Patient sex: F
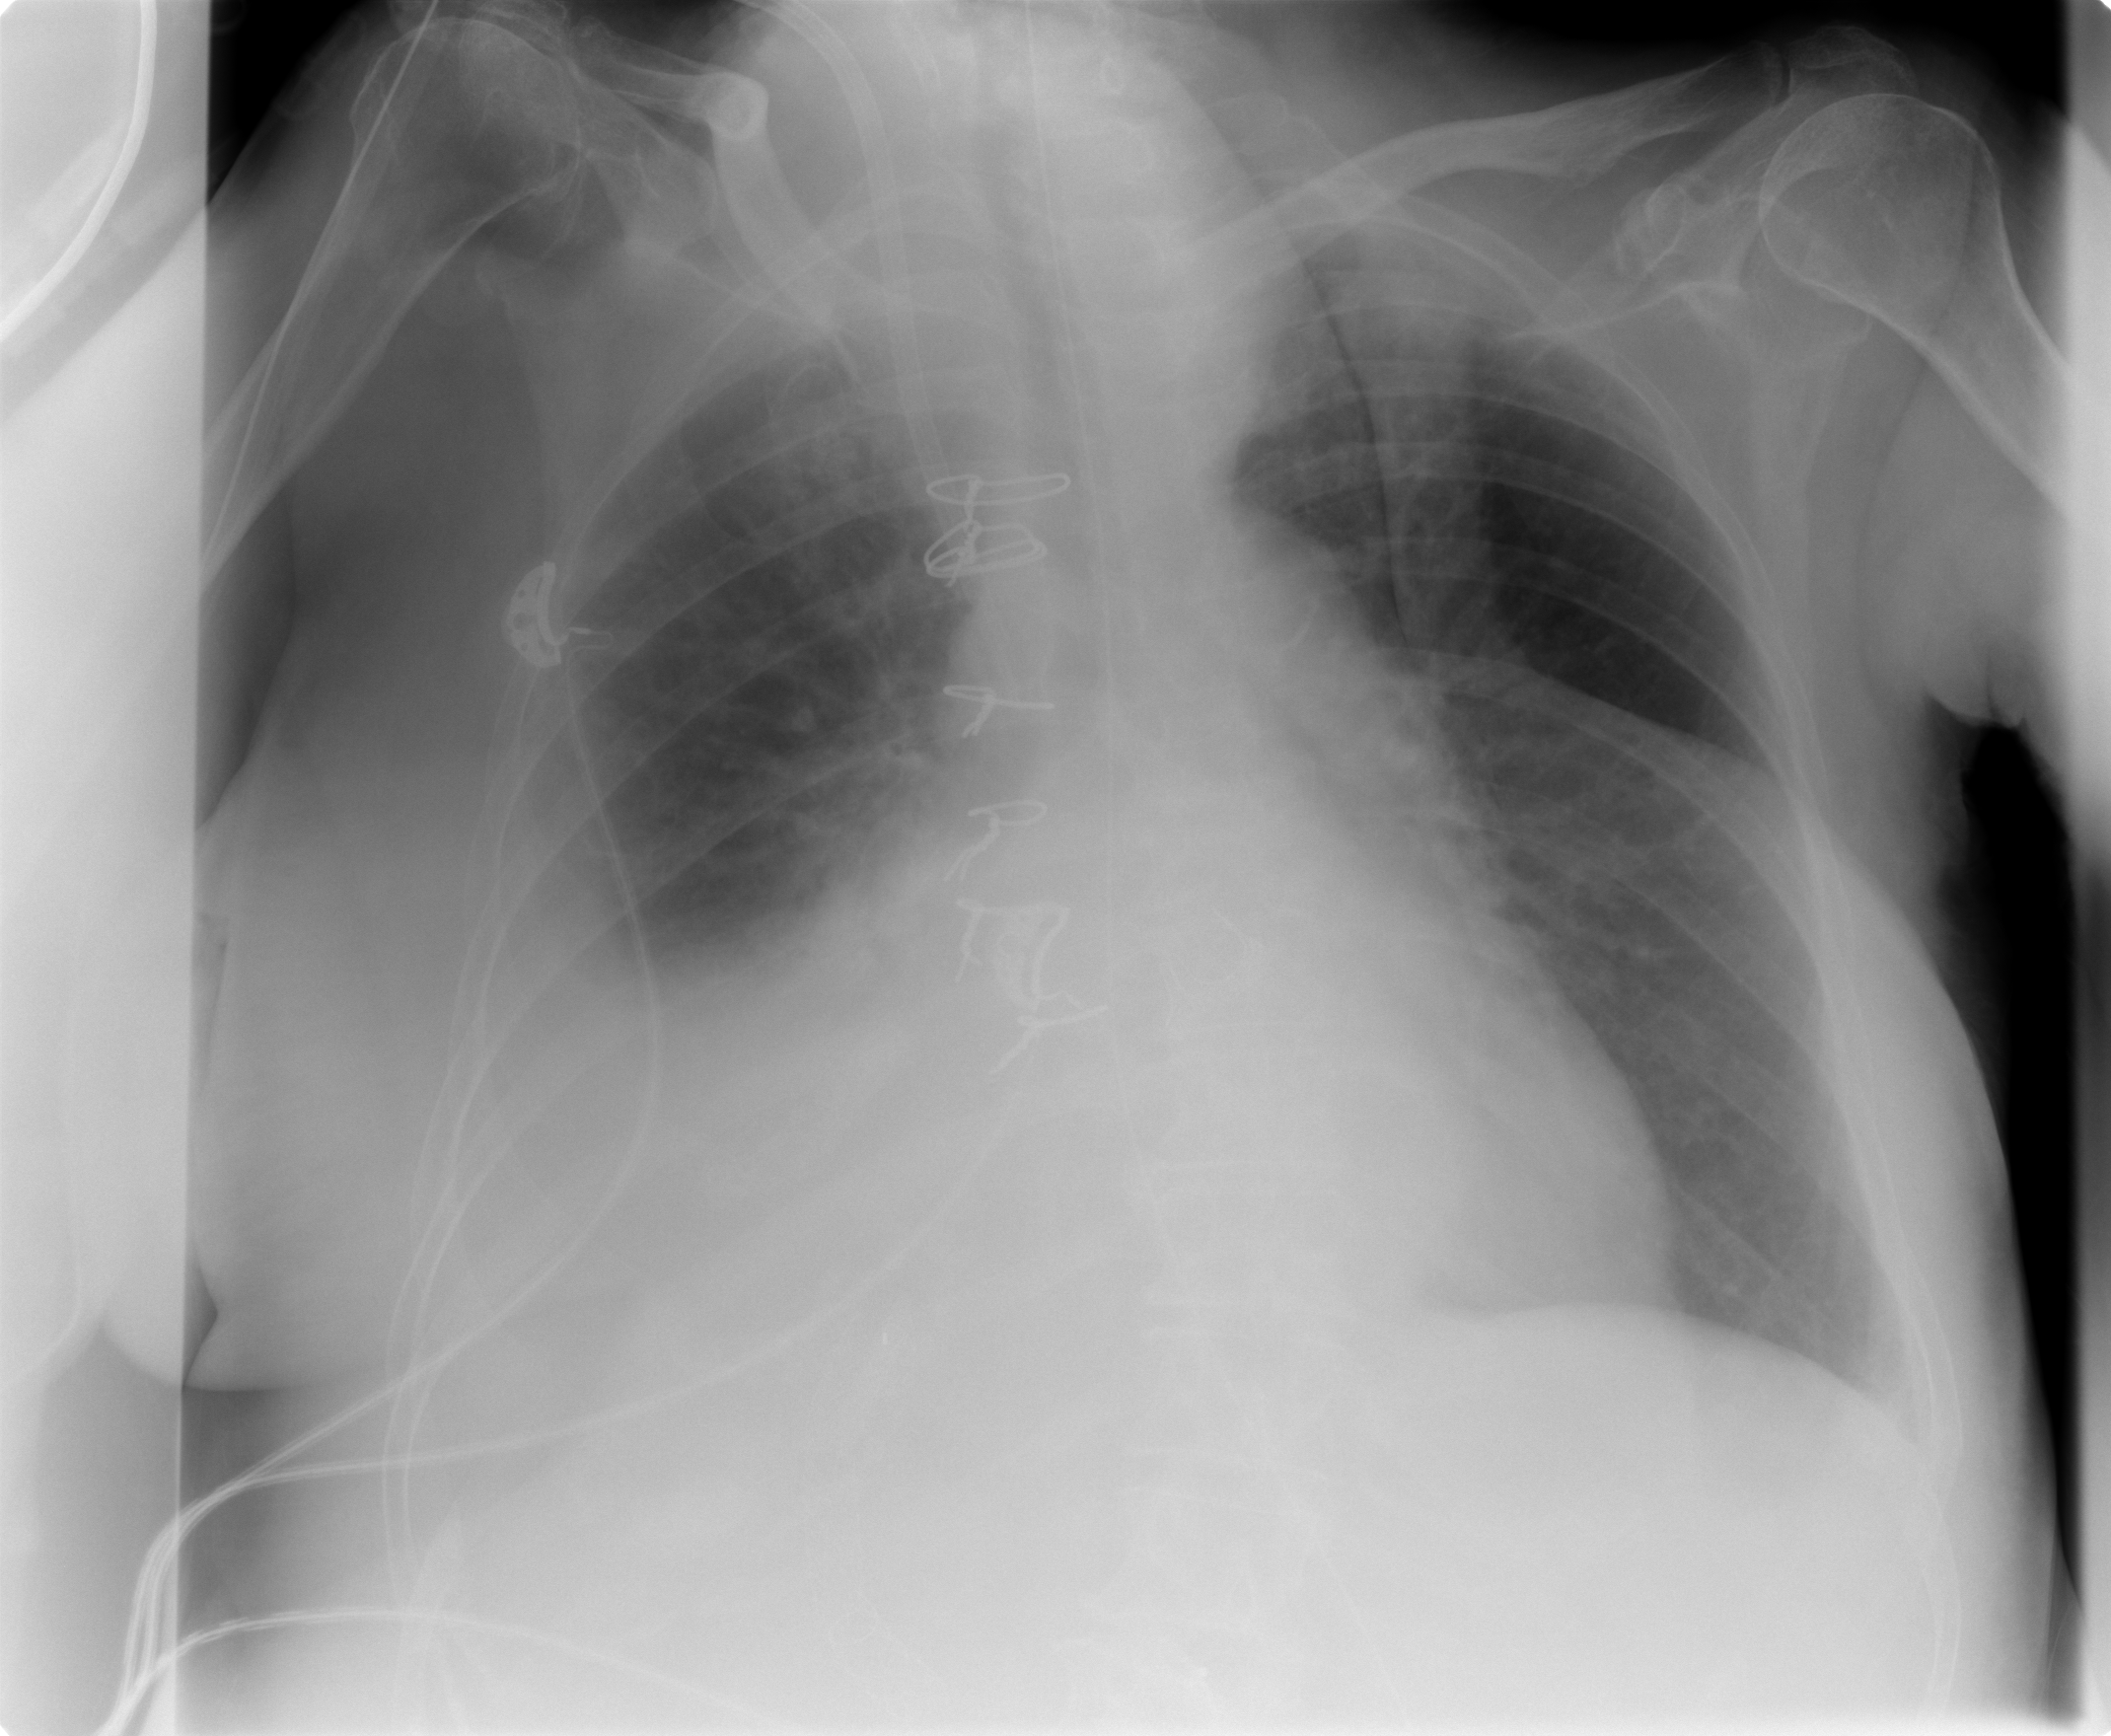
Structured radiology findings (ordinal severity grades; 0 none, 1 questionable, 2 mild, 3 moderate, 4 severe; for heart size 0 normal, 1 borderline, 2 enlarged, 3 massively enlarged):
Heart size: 2
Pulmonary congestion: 0
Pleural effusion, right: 3
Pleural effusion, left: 0
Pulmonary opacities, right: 0
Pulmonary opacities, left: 0
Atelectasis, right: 3
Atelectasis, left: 0